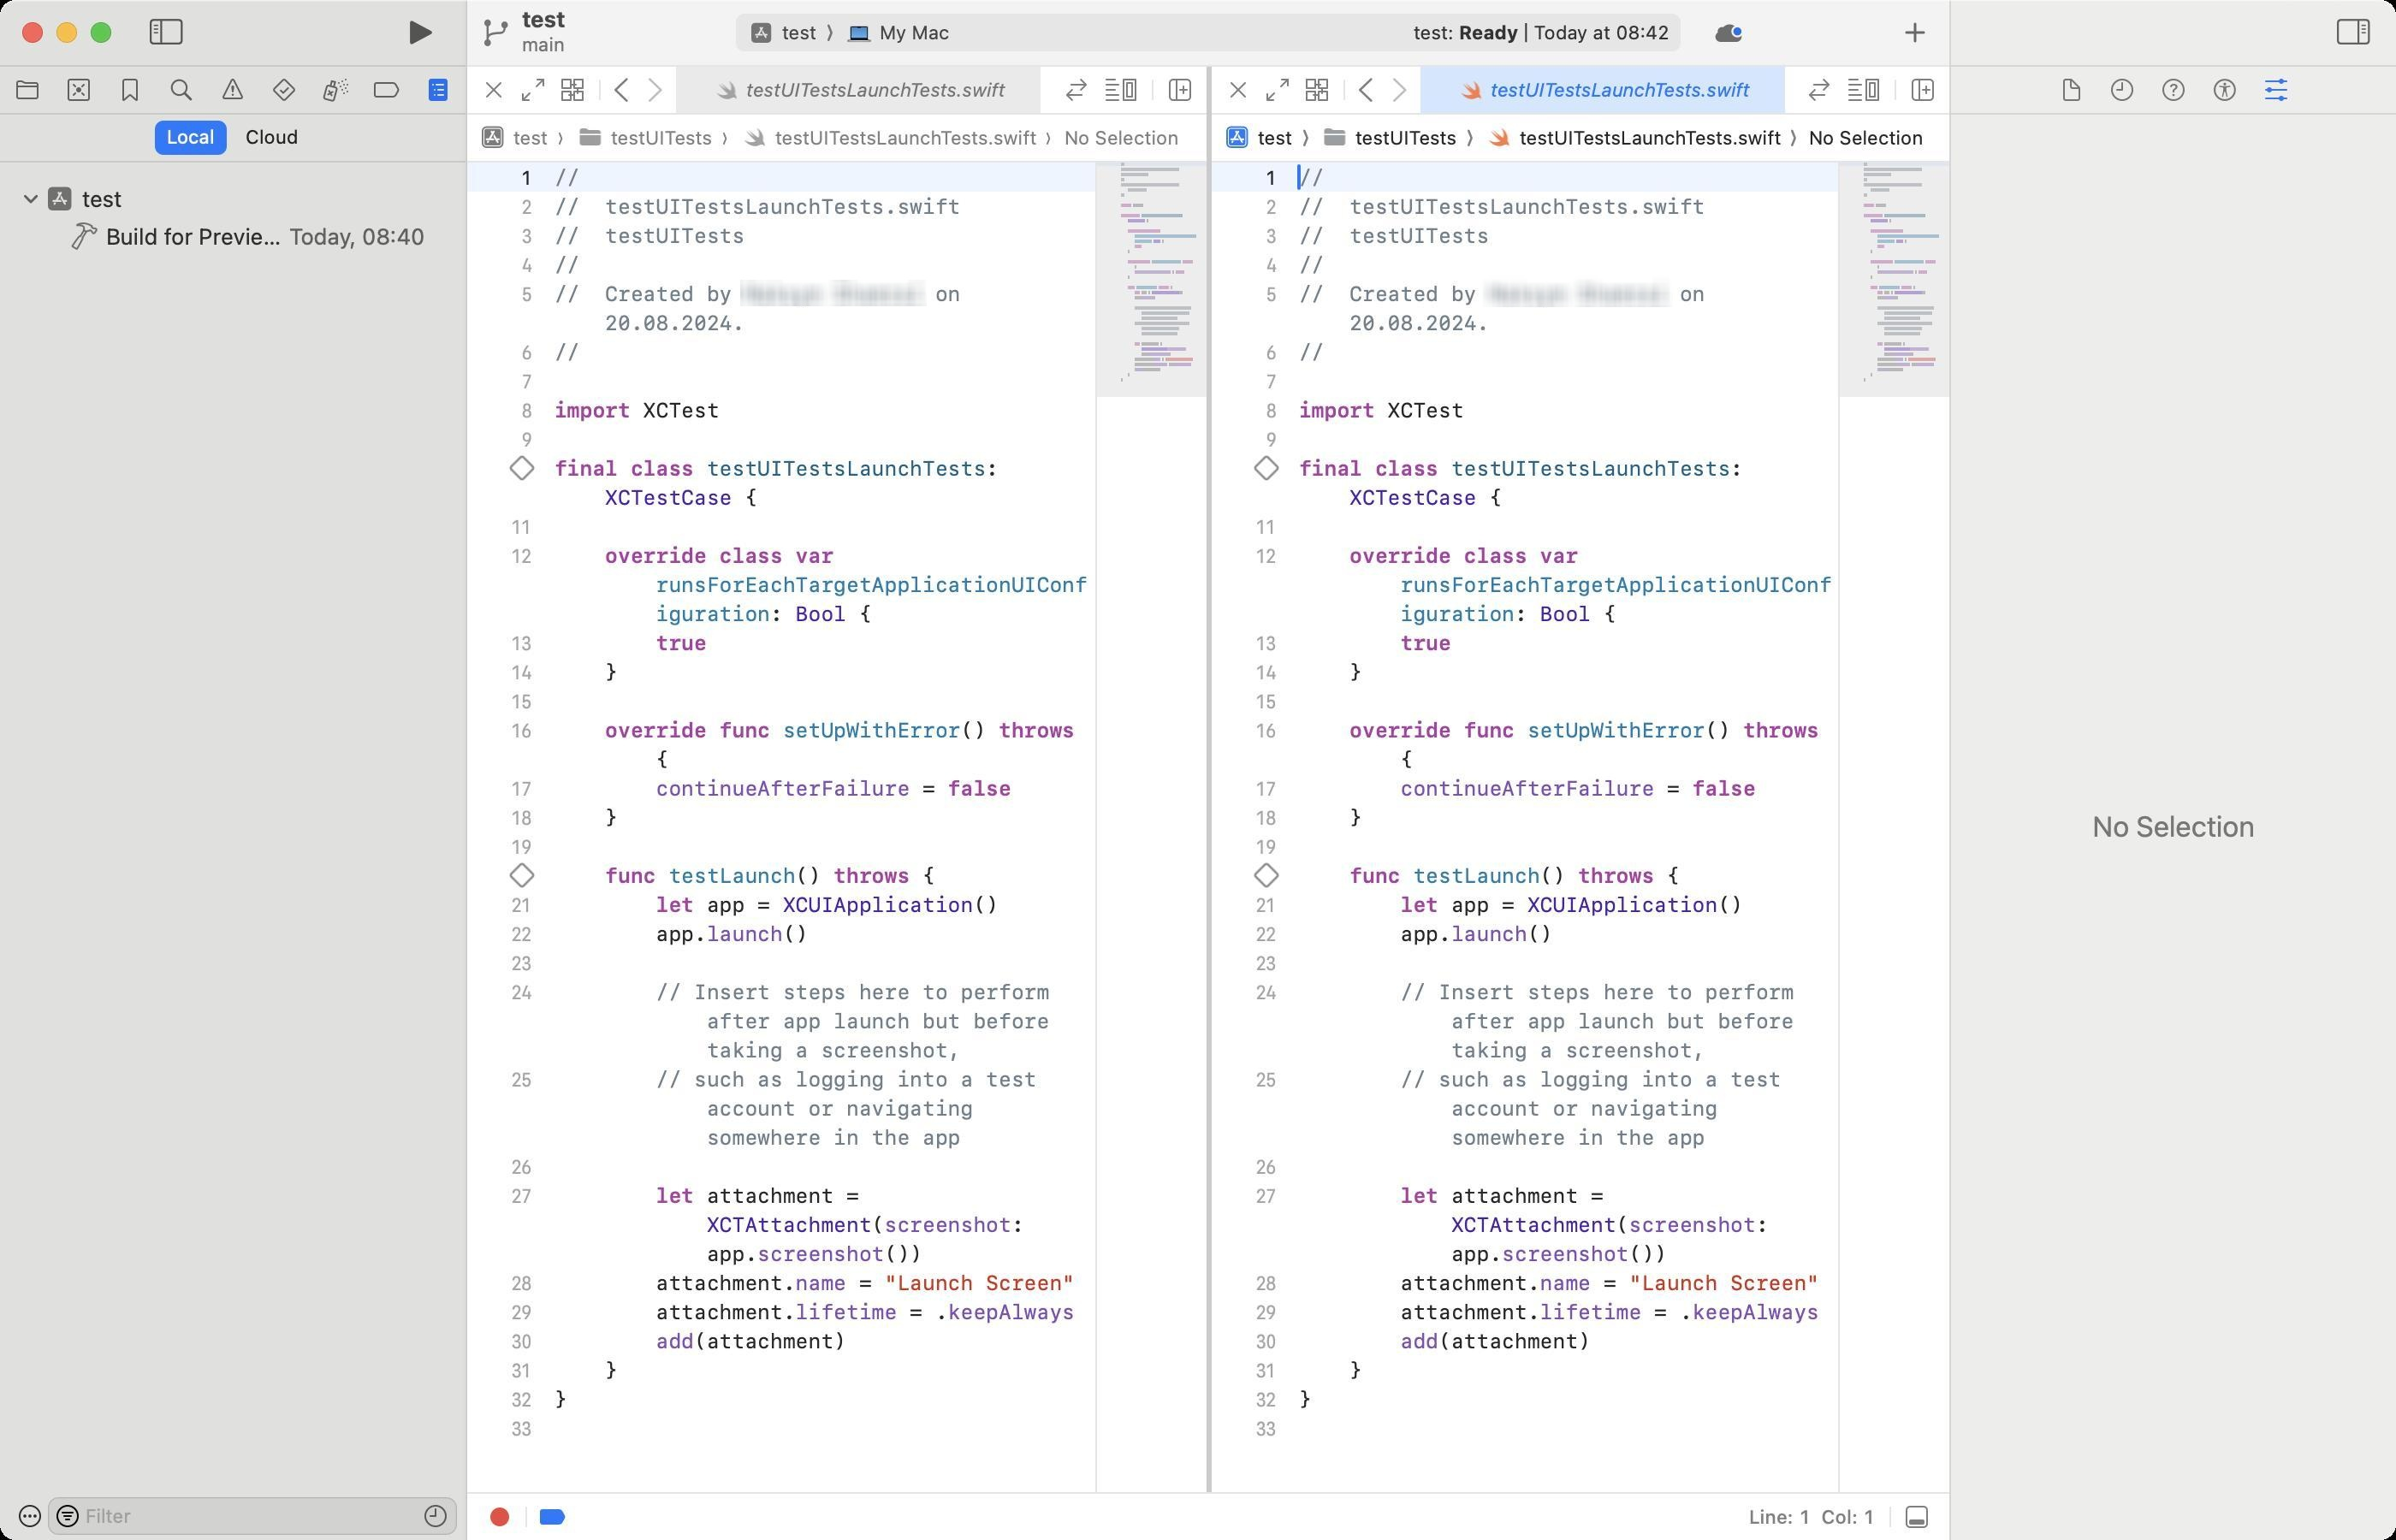
Accessibility tree:
{"name": "test_—_testUITestsLaunchTests.swift", "role": "AXWindow", "description": null, "role_description": "standard window", "value": null, "position": "164.00;127.00", "size": "1400;900", "children": [{"name": "test.xcodeproj", "role": "AXSplitGroup", "description": "/Users/[username]/Code/test/test/test.xcodeproj", "role_description": "split group", "value": null, "position": "0.00;0.00", "size": "1400;900", "children": [{"name": null, "role": "AXGroup", "description": "navigator", "role_description": "group", "value": null, "position": "0.00;0.00", "size": "272;900", "children": [{"name": "", "role": "AXRadioButton", "description": "Project", "role_description": "radio button", "value": 0, "position": "1.00;39.00", "size": "30;27", "children": []}, {"name": "", "role": "AXRadioButton", "description": "Source Control", "role_description": "radio button", "value": 0, "position": "31.00;39.00", "size": "30;27", "children": []}, {"name": "", "role": "AXRadioButton", "description": "Bookmarks", "role_description": "radio button", "value": 0, "position": "61.00;39.00", "size": "30;27", "children": []}, {"name": "", "role": "AXRadioButton", "description": "Find", "role_description": "radio button", "value": 0, "position": "91.00;39.00", "size": "30;27", "children": []}, {"name": "", "role": "AXRadioButton", "description": "Issues", "role_description": "radio button", "value": 0, "position": "121.00;39.00", "size": "30;27", "children": []}, {"name": "", "role": "AXRadioButton", "description": "Tests", "role_description": "radio button", "value": 0, "position": "151.00;39.00", "size": "30;27", "children": []}, {"name": "", "role": "AXRadioButton", "description": "Debug", "role_description": "radio button", "value": 0, "position": "181.00;39.00", "size": "30;27", "children": []}, {"name": "", "role": "AXRadioButton", "description": "Breakpoints", "role_description": "radio button", "value": 0, "position": "211.00;39.00", "size": "30;27", "children": []}, {"name": "", "role": "AXRadioButton", "description": "Reports", "role_description": "radio button", "value": 1, "position": "241.00;39.00", "size": "30;27", "children": []}, {"name": "Local", "role": "AXRadioButton", "description": null, "role_description": "radio button", "value": 1, "position": "90.50;70.50", "size": "42;20", "children": []}, {"name": "Cloud", "role": "AXRadioButton", "description": null, "role_description": "radio button", "value": 0, "position": "136.50;70.50", "size": "45;20", "children": []}, {"name": null, "role": "AXScrollArea", "description": null, "role_description": "scroll area", "value": null, "position": "0.00;95.00", "size": "272;777", "children": [{"name": null, "role": "AXOutline", "description": "Report Navigator", "role_description": "outline", "value": null, "position": "0.00;105.00", "size": "272;767", "children": [{"name": null, "role": "AXRow", "description": null, "role_description": "outline row", "value": null, "position": "0.00;105.00", "size": "272;22", "children": [{"name": null, "role": "AXCell", "description": null, "role_description": "cell", "value": null, "position": "10.00;105.00", "size": "252;22", "children": [{"name": null, "role": "AXImage", "description": "", "role_description": "", "value": null, "position": "26.50;108.00", "size": "17;16", "children": []}, {"name": null, "role": "AXStaticText", "description": null, "role_description": "text", "value": "test", "position": "46.00;108.00", "size": "210;16", "children": []}, {"name": null, "role": "AXDisclosureTriangle", "description": null, "role_description": "disclosure triangle", "value": 1, "position": "12.00;105.00", "size": "13;22", "children": []}]}]}, {"name": null, "role": "AXRow", "description": null, "role_description": "outline row", "value": null, "position": "0.00;127.00", "size": "272;22", "children": [{"name": null, "role": "AXCell", "description": null, "role_description": "cell", "value": null, "position": "10.00;127.00", "size": "252;22", "children": [{"name": null, "role": "AXImage", "description": "", "role_description": "", "value": null, "position": "41.00;130.00", "size": "16;16", "children": []}, {"name": null, "role": "AXStaticText", "description": null, "role_description": "text", "value": "Today, 08:40", "position": "167.00;130.00", "size": "84;16", "children": []}, {"name": null, "role": "AXStaticText", "description": null, "role_description": "text", "value": "Build for Previews", "position": "60.00;130.00", "size": "107;16", "children": []}]}]}, {"name": null, "role": "AXColumn", "description": null, "role_description": "column", "value": null, "position": "10.00;105.00", "size": "252;767", "children": []}]}]}, {"name": null, "role": "AXTextField", "description": "Report navigator filter", "role_description": "search text field", "value": "", "position": "28.00;875.00", "size": "239;22", "children": [{"name": "toggle_filter", "role": "AXButton", "description": null, "role_description": "button", "value": null, "position": "28.00;875.00", "size": "15;22", "children": []}, {"name": "Recent_reports_filter", "role": "AXCheckBox", "description": null, "role_description": "toggle button", "value": 0, "position": "246.00;876.00", "size": "17;20", "children": []}]}, {"name": "", "role": "AXMenuButton", "description": null, "role_description": "menu button", "value": null, "position": "2.00;876.00", "size": "26;20", "children": []}]}, {"name": null, "role": "AXSplitter", "description": null, "role_description": "splitter", "value": 272.0, "position": "272.00;38.00", "size": "1;862", "children": []}, {"name": null, "role": "AXGroup", "description": "editor area", "role_description": "group", "value": null, "position": "273.00;0.00", "size": "866;900", "children": [{"name": null, "role": "AXSplitGroup", "description": null, "role_description": "split group", "value": null, "position": "273.00;0.00", "size": "866;900", "children": [{"name": null, "role": "AXSplitGroup", "description": null, "role_description": "split group", "value": null, "position": "273.00;0.00", "size": "866;900", "children": [{"name": null, "role": "AXGroup", "description": "testUITestsLaunchTests.swift", "role_description": "group", "value": null, "position": "273.00;0.00", "size": "432;900", "children": [{"name": null, "role": "AXGroup", "description": "testUITestsLaunchTests.swift", "role_description": "group", "value": null, "position": "273.00;0.00", "size": "432;900", "children": [{"name": null, "role": "AXSplitGroup", "description": null, "role_description": "split group", "value": null, "position": "273.00;0.00", "size": "432;900", "children": [{"name": null, "role": "AXScrollArea", "description": null, "role_description": "scroll area", "value": null, "position": "273.00;95.00", "size": "432;777", "children": [{"name": null, "role": "AXTextArea", "description": "Source Editor", "role_description": "text entry area", "value": "//\n//  testUITestsLaunchTests.swift\n//  testUITests\n//\n//  Created by [name] [surname] on 20.08.2024.\n//\n\nimport XCTest\n\nfinal class testUITestsLaunchTests: XCTestCase {\n\n    override class var runsForEachTargetApplicationUIConfiguration: Bool {\n        true\n    }\n\n    override func setUpWithError() throws {\n        continueAfterFailure = false\n    }\n\n    func testLaunch() throws {\n        let app = XCUIApplication()\n        app.launch()\n\n        // Insert steps here to perform after app launch but before taking a screenshot,\n        // such as logging into a test account or navigating somewhere in the app\n\n        let attachment = XCTAttachment(screenshot: app.screenshot())\n        attachment.name = \"Launch Screen\"\n        attachment.lifetime = .keepAlways\n        add(attachment)\n    }\n}\n", "position": "273.00;94.00", "size": "432;1138", "children": []}, {"name": null, "role": "AXScrollBar", "description": null, "role_description": "scroll bar", "value": 0.0027662517968565226, "position": "689.00;95.00", "size": "16;777", "children": [{"name": null, "role": "AXValueIndicator", "description": null, "role_description": "value indicator", "value": 0.0027662517968565226, "position": "693.00;97.00", "size": "12;552", "children": []}, {"name": null, "role": "AXButton", "description": null, "role_description": "increment arrow button", "value": null, "position": "689.00;95.00", "size": "0;0", "children": []}, {"name": null, "role": "AXButton", "description": null, "role_description": "decrement arrow button", "value": null, "position": "689.00;95.00", "size": "0;0", "children": []}, {"name": null, "role": "AXButton", "description": null, "role_description": "increment page button", "value": null, "position": "693.00;650.00", "size": "12;222", "children": []}, {"name": null, "role": "AXButton", "description": null, "role_description": "decrement page button", "value": null, "position": "693.00;95.00", "size": "12;2", "children": []}]}, {"name": null, "role": "AXGroup", "description": "Source Editor Change Gutter", "role_description": "group", "value": null, "position": "273.00;94.00", "size": "11;1138", "children": []}, {"name": null, "role": "AXGroup", "description": "Source Editor Gutter", "role_description": "group", "value": null, "position": "284.00;94.00", "size": "30;1138", "children": [{"name": null, "role": "AXButton", "description": "Annotation Line 10: Line: 10", "role_description": "button", "value": "No result", "position": "297.00;265.00", "size": "16;17", "children": []}, {"name": null, "role": "AXButton", "description": "Annotation Line 20: Line: 20", "role_description": "button", "value": "No result", "position": "297.00;503.00", "size": "16;17", "children": []}]}, {"name": null, "role": "AXGroup", "description": "Source Editor Minimap", "role_description": "group", "value": null, "position": "640.00;0.00", "size": "65;900", "children": [{"name": "Minimap_Landmark", "role": "AXStaticText", "description": "testUITestsLaunchTests", "role_description": "text", "value": null, "position": "655.00;122.00", "size": "45;11", "children": []}, {"name": "Minimap_Landmark", "role": "AXStaticText", "description": "runsForEachTargetApplicationUIConfiguration", "role_description": "text", "value": null, "position": "659.00;131.00", "size": "41;11", "children": []}, {"name": "Minimap_Landmark", "role": "AXStaticText", "description": "setUpWithError()", "role_description": "text", "value": null, "position": "659.00;149.00", "size": "41;11", "children": []}, {"name": "Minimap_Landmark", "role": "AXStaticText", "description": "testLaunch()", "role_description": "text", "value": null, "position": "659.00;164.00", "size": "41;11", "children": []}]}]}]}, {"name": null, "role": "AXGroup", "description": "Jump Bar", "role_description": "group", "value": null, "position": "273.00;67.00", "size": "432;28", "children": [{"name": null, "role": "AXPopUpButton", "description": null, "role_description": "pop up button", "value": "test", "position": "273.00;67.00", "size": "62;27", "children": []}, {"name": null, "role": "AXPopUpButton", "description": null, "role_description": "pop up button", "value": "testUITests", "position": "335.00;67.00", "size": "96;27", "children": []}, {"name": null, "role": "AXPopUpButton", "description": null, "role_description": "pop up button", "value": "testUITestsLaunchTests.swift", "position": "431.00;67.00", "size": "189;27", "children": []}, {"name": null, "role": "AXPopUpButton", "description": null, "role_description": "pop up button", "value": "No Selection", "position": "620.00;67.00", "size": "83;27", "children": []}]}]}, {"name": null, "role": "AXGroup", "description": "Tab Bar", "role_description": "group", "value": null, "position": "273.00;39.00", "size": "432;28", "children": [{"name": "Tab_bar,_1_tab", "role": "AXTabGroup", "description": "tab bar", "role_description": "tab group", "value": "{\n    \"name\": \"testUITestsLaunchTests.swift\",\n    \"role\": \"AXRadioButton\",\n    \"description\": null,\n    \"role_description\": \"tab\",\n    \"value\": true,\n    \"position\": \"395.00;39.00\",\n    \"size\": \"213;27\",\n    \"children\": [\n        {\n            \"name\": \"close_tab\",\n            \"role\": \"AXButton\",\n            \"description\": \"Close\",\n            \"role_description\": \"button\",\n            \"value\": null,\n            \"position\": \"399.00;44.50\",\n            \"size\": \"16;16\",\n            \"children\": [\n                {\n                    \"name\": \"close_tab\",\n                    \"role\": \"AXButton\",\n                    \"description\": \"Close\",\n                    \"role_description\": \"button\",\n                    \"value\": null,\n                    \"position\": \"399.00;44.50\",\n                    \"size\": \"16;16\",\n                    \"children\": []\n                }\n            ]\n        }\n    ]\n}", "position": "395.00;39.00", "size": "220;27", "children": [{"name": null, "role": "AXScrollArea", "description": null, "role_description": "scroll area", "value": null, "position": "395.00;39.00", "size": "220;27", "children": [{"name": "testUITestsLaunchTests.swift", "role": "AXRadioButton", "description": null, "role_description": "tab", "value": true, "position": "395.00;39.00", "size": "213;27", "children": [{"name": "close_tab", "role": "AXButton", "description": "Close", "role_description": "button", "value": null, "position": "399.00;44.50", "size": "16;16", "children": [{"name": "close_tab", "role": "AXButton", "description": "Close", "role_description": "button", "value": null, "position": "399.00;44.50", "size": "16;16", "children": []}]}]}]}]}, {"name": "", "role": "AXButton", "description": "Close Editor", "role_description": "button", "value": null, "position": "277.00;39.00", "size": "23;27", "children": []}, {"name": "", "role": "AXCheckBox", "description": "Focus Editor", "role_description": "toggle button", "value": "0", "position": "300.00;39.00", "size": "23;27", "children": []}, {"name": "", "role": "AXButton", "description": "Related Items", "role_description": "button", "value": null, "position": "323.00;39.00", "size": "23;27", "children": []}, {"name": "", "role": "AXButton", "description": "Go Back", "role_description": "button", "value": null, "position": "355.00;39.00", "size": "18;27", "children": []}, {"name": "", "role": "AXButton", "description": "Go Forward", "role_description": "button", "value": null, "position": "373.00;39.00", "size": "18;27", "children": []}, {"name": "", "role": "AXCheckBox", "description": "Code Review", "role_description": "toggle button", "value": "0", "position": "617.00;39.00", "size": "24;27", "children": []}, {"name": "", "role": "AXButton", "description": "editor options", "role_description": "button", "value": null, "position": "641.00;39.00", "size": "28;27", "children": []}, {"name": "", "role": "AXButton", "description": "Add Editor on Right", "role_description": "button", "value": null, "position": "678.00;39.00", "size": "23;27", "children": []}]}]}, {"name": null, "role": "AXSplitter", "description": null, "role_description": "splitter", "value": 432.0, "position": "705.00;38.00", "size": "3;862", "children": []}, {"name": null, "role": "AXGroup", "description": "testUITestsLaunchTests.swift", "role_description": "group", "value": null, "position": "708.00;0.00", "size": "431;900", "children": [{"name": null, "role": "AXGroup", "description": "testUITestsLaunchTests.swift", "role_description": "group", "value": null, "position": "708.00;0.00", "size": "431;900", "children": [{"name": null, "role": "AXSplitGroup", "description": null, "role_description": "split group", "value": null, "position": "708.00;0.00", "size": "431;900", "children": [{"name": null, "role": "AXScrollArea", "description": null, "role_description": "scroll area", "value": null, "position": "708.00;95.00", "size": "431;777", "children": [{"name": null, "role": "AXTextArea", "description": "Source Editor", "role_description": "text entry area", "value": "//\n//  testUITestsLaunchTests.swift\n//  testUITests\n//\n//  Created by [name] [surname] on 20.08.2024.\n//\n\nimport XCTest\n\nfinal class testUITestsLaunchTests: XCTestCase {\n\n    override class var runsForEachTargetApplicationUIConfiguration: Bool {\n        true\n    }\n\n    override func setUpWithError() throws {\n        continueAfterFailure = false\n    }\n\n    func testLaunch() throws {\n        let app = XCUIApplication()\n        app.launch()\n\n        // Insert steps here to perform after app launch but before taking a screenshot,\n        // such as logging into a test account or navigating somewhere in the app\n\n        let attachment = XCTAttachment(screenshot: app.screenshot())\n        attachment.name = \"Launch Screen\"\n        attachment.lifetime = .keepAlways\n        add(attachment)\n    }\n}\n", "position": "708.00;94.00", "size": "431;1138", "children": []}, {"name": null, "role": "AXScrollBar", "description": null, "role_description": "scroll bar", "value": 0.0027662517968565226, "position": "1123.00;95.00", "size": "16;777", "children": [{"name": null, "role": "AXValueIndicator", "description": null, "role_description": "value indicator", "value": 0.0027662517968565226, "position": "1127.00;97.00", "size": "12;552", "children": []}, {"name": null, "role": "AXButton", "description": null, "role_description": "increment arrow button", "value": null, "position": "1123.00;95.00", "size": "0;0", "children": []}, {"name": null, "role": "AXButton", "description": null, "role_description": "decrement arrow button", "value": null, "position": "1123.00;95.00", "size": "0;0", "children": []}, {"name": null, "role": "AXButton", "description": null, "role_description": "increment page button", "value": null, "position": "1127.00;650.00", "size": "12;222", "children": []}, {"name": null, "role": "AXButton", "description": null, "role_description": "decrement page button", "value": null, "position": "1127.00;95.00", "size": "12;2", "children": []}]}, {"name": null, "role": "AXGroup", "description": "Source Editor Gutter", "role_description": "group", "value": null, "position": "719.00;94.00", "size": "30;1138", "children": [{"name": null, "role": "AXButton", "description": "Annotation Line 10: Line: 10", "role_description": "button", "value": "No result", "position": "732.00;265.00", "size": "16;17", "children": []}, {"name": null, "role": "AXButton", "description": "Annotation Line 20: Line: 20", "role_description": "button", "value": "No result", "position": "732.00;503.00", "size": "16;17", "children": []}]}, {"name": null, "role": "AXGroup", "description": "Source Editor Change Gutter", "role_description": "group", "value": null, "position": "708.00;94.00", "size": "11;1138", "children": []}, {"name": null, "role": "AXGroup", "description": "Source Editor Minimap", "role_description": "group", "value": null, "position": "1074.00;0.00", "size": "65;900", "children": [{"name": "Minimap_Landmark", "role": "AXStaticText", "description": "testUITestsLaunchTests", "role_description": "text", "value": null, "position": "1089.00;122.00", "size": "45;11", "children": []}, {"name": "Minimap_Landmark", "role": "AXStaticText", "description": "runsForEachTargetApplicationUIConfiguration", "role_description": "text", "value": null, "position": "1093.00;131.00", "size": "41;11", "children": []}, {"name": "Minimap_Landmark", "role": "AXStaticText", "description": "setUpWithError()", "role_description": "text", "value": null, "position": "1093.00;149.00", "size": "41;11", "children": []}, {"name": "Minimap_Landmark", "role": "AXStaticText", "description": "testLaunch()", "role_description": "text", "value": null, "position": "1093.00;164.00", "size": "41;11", "children": []}]}]}]}, {"name": null, "role": "AXGroup", "description": "Jump Bar", "role_description": "group", "value": null, "position": "708.00;67.00", "size": "431;28", "children": [{"name": null, "role": "AXPopUpButton", "description": null, "role_description": "pop up button", "value": "test", "position": "708.00;67.00", "size": "62;27", "children": []}, {"name": null, "role": "AXPopUpButton", "description": null, "role_description": "pop up button", "value": "testUITests", "position": "770.00;67.00", "size": "96;27", "children": []}, {"name": null, "role": "AXPopUpButton", "description": null, "role_description": "pop up button", "value": "testUITestsLaunchTests.swift", "position": "866.00;67.00", "size": "189;27", "children": []}, {"name": null, "role": "AXPopUpButton", "description": null, "role_description": "pop up button", "value": "No Selection", "position": "1055.00;67.00", "size": "83;27", "children": []}]}]}, {"name": null, "role": "AXGroup", "description": "Tab Bar", "role_description": "group", "value": null, "position": "708.00;39.00", "size": "431;28", "children": [{"name": "Tab_bar,_1_tab", "role": "AXTabGroup", "description": "tab bar", "role_description": "tab group", "value": "{\n    \"name\": \"testUITestsLaunchTests.swift\",\n    \"role\": \"AXRadioButton\",\n    \"description\": null,\n    \"role_description\": \"tab\",\n    \"value\": true,\n    \"position\": \"830.00;39.00\",\n    \"size\": \"213;27\",\n    \"children\": [\n        {\n            \"name\": \"close_tab\",\n            \"role\": \"AXButton\",\n            \"description\": \"Close\",\n            \"role_description\": \"button\",\n            \"value\": null,\n            \"position\": \"834.00;44.50\",\n            \"size\": \"16;16\",\n            \"children\": [\n                {\n                    \"name\": \"close_tab\",\n                    \"role\": \"AXButton\",\n                    \"description\": \"Close\",\n                    \"role_description\": \"button\",\n                    \"value\": null,\n                    \"position\": \"834.00;44.50\",\n                    \"size\": \"16;16\",\n                    \"children\": []\n                }\n            ]\n        }\n    ]\n}", "position": "830.00;39.00", "size": "219;27", "children": [{"name": null, "role": "AXScrollArea", "description": null, "role_description": "scroll area", "value": null, "position": "830.00;39.00", "size": "219;27", "children": [{"name": "testUITestsLaunchTests.swift", "role": "AXRadioButton", "description": null, "role_description": "tab", "value": true, "position": "830.00;39.00", "size": "213;27", "children": [{"name": "close_tab", "role": "AXButton", "description": "Close", "role_description": "button", "value": null, "position": "834.00;44.50", "size": "16;16", "children": [{"name": "close_tab", "role": "AXButton", "description": "Close", "role_description": "button", "value": null, "position": "834.00;44.50", "size": "16;16", "children": []}]}]}]}]}, {"name": "", "role": "AXButton", "description": "Close Editor", "role_description": "button", "value": null, "position": "712.00;39.00", "size": "23;27", "children": []}, {"name": "", "role": "AXCheckBox", "description": "Focus Editor", "role_description": "toggle button", "value": "0", "position": "735.00;39.00", "size": "23;27", "children": []}, {"name": "", "role": "AXButton", "description": "Related Items", "role_description": "button", "value": null, "position": "758.00;39.00", "size": "23;27", "children": []}, {"name": "", "role": "AXButton", "description": "Go Back", "role_description": "button", "value": null, "position": "790.00;39.00", "size": "18;27", "children": []}, {"name": "", "role": "AXButton", "description": "Go Forward", "role_description": "button", "value": null, "position": "808.00;39.00", "size": "18;27", "children": []}, {"name": "", "role": "AXCheckBox", "description": "Code Review", "role_description": "toggle button", "value": "0", "position": "1051.00;39.00", "size": "24;27", "children": []}, {"name": "", "role": "AXButton", "description": "editor options", "role_description": "button", "value": null, "position": "1075.00;39.00", "size": "28;27", "children": []}, {"name": "", "role": "AXButton", "description": "Add Editor on Right", "role_description": "button", "value": null, "position": "1112.00;39.00", "size": "23;27", "children": []}]}]}]}, {"name": null, "role": "AXGroup", "description": "debug bar", "role_description": "group", "value": null, "position": "273.00;873.00", "size": "866;27", "children": [{"name": "", "role": "AXButton", "description": "Record UI Test", "role_description": "button", "value": null, "position": "277.00;873.00", "size": "30;27", "children": []}, {"name": "", "role": "AXCheckBox", "description": "Breakpoints", "role_description": "toggle button", "value": 1, "position": "308.00;873.00", "size": "30;27", "children": []}, {"name": null, "role": "AXStaticText", "description": null, "role_description": "text", "value": "Line: 1  Col: 1", "position": "1020.00;879.50", "size": "78;14", "children": []}, {"name": "", "role": "AXButton", "description": "show debug area", "role_description": "button", "value": null, "position": "1105.00;873.00", "size": "30;27", "children": []}]}]}]}, {"name": null, "role": "AXSplitter", "description": null, "role_description": "splitter", "value": 866.0, "position": "1139.00;38.00", "size": "1;862", "children": []}, {"name": null, "role": "AXGroup", "description": "inspector", "role_description": "group", "value": null, "position": "1140.00;0.00", "size": "260;900", "children": [{"name": null, "role": "AXScrollArea", "description": null, "role_description": "scroll area", "value": null, "position": "1140.00;66.00", "size": "260;834", "children": [{"name": null, "role": "AXGroup", "description": null, "role_description": "group", "value": null, "position": "1140.00;66.00", "size": "260;834", "children": [{"name": null, "role": "AXStaticText", "description": null, "role_description": "text", "value": "No Selection", "position": "1218.50;473.00", "size": "103;20", "children": []}]}, {"name": null, "role": "AXScrollBar", "description": null, "role_description": "scroll bar", "value": 0.0, "position": "1384.00;66.00", "size": "16;834", "children": []}]}, {"name": "", "role": "AXRadioButton", "description": "File Inspector", "role_description": "radio button", "value": 0, "position": "1195.00;39.00", "size": "30;27", "children": []}, {"name": "", "role": "AXRadioButton", "description": "History Inspector", "role_description": "radio button", "value": 0, "position": "1225.00;39.00", "size": "30;27", "children": []}, {"name": "", "role": "AXRadioButton", "description": "Quick Help Inspector", "role_description": "radio button", "value": 0, "position": "1255.00;39.00", "size": "30;27", "children": []}, {"name": "", "role": "AXRadioButton", "description": "Accessibility Inspector", "role_description": "radio button", "value": 0, "position": "1285.00;39.00", "size": "30;27", "children": []}, {"name": "", "role": "AXRadioButton", "description": "Attributes Inspector", "role_description": "radio button", "value": 1, "position": "1315.00;39.00", "size": "30;27", "children": []}]}]}, {"name": null, "role": "AXToolbar", "description": null, "role_description": "toolbar", "value": null, "position": "0.00;0.00", "size": "1400;38", "children": [{"name": null, "role": "AXButton", "description": "Hide Navigator", "role_description": "button", "value": null, "position": "76.00;0.00", "size": "42;38", "children": []}, {"name": null, "role": "AXGroup", "description": null, "role_description": "group", "value": null, "position": "176.00;0.00", "size": "92;38", "children": [{"name": "Run", "role": "AXButton", "description": null, "role_description": "button", "value": null, "position": "225.00;7.00", "size": "40;25", "children": []}]}, {"name": null, "role": "AXButton", "description": "Branch Chooser", "role_description": "button", "value": "test, main", "position": "277.00;0.00", "size": "136;38", "children": [{"name": null, "role": "AXButton", "description": "Branch Chooser", "role_description": "button", "value": "test, main", "position": "281.00;2.00", "size": "128;34", "children": [{"name": null, "role": "AXStaticText", "description": null, "role_description": "text", "value": "test", "position": "303.00;3.00", "size": "30;16", "children": []}, {"name": null, "role": "AXStaticText", "description": null, "role_description": "text", "value": "main", "position": "303.00;19.00", "size": "30;14", "children": []}, {"name": null, "role": "AXImage", "description": "", "role_description": "image", "value": null, "position": "281.00;7.00", "size": "18;24", "children": []}]}]}, {"name": null, "role": "AXGroup", "description": null, "role_description": "group", "value": null, "position": "426.00;0.00", "size": "560;38", "children": [{"name": null, "role": "AXGroup", "description": "Activity View", "role_description": "group", "value": null, "position": "430.00;8.00", "size": "552;22", "children": [{"name": null, "role": "AXList", "description": "path", "role_description": "list", "value": null, "position": "430.00;8.00", "size": "140;22", "children": [{"name": null, "role": "AXPopUpButton", "description": "Active Scheme", "role_description": "pop up button", "value": "test", "position": "430.00;8.00", "size": "62;22", "children": []}, {"name": null, "role": "AXPopUpButton", "description": "Active Run Destination", "role_description": "pop up button", "value": "My Mac", "position": "492.00;8.00", "size": "78;22", "children": []}]}, {"name": null, "role": "AXStaticText", "description": null, "role_description": "text", "value": "test: Ready │ Today at 08:42", "position": "824.00;12.00", "size": "154;14", "children": []}]}]}, {"name": null, "role": "AXButton", "description": "Notices", "role_description": "button", "value": null, "position": "995.00;0.00", "size": "30;38", "children": []}, {"name": null, "role": "AXButton", "description": "Library", "role_description": "button", "value": null, "position": "1103.00;0.00", "size": "32;38", "children": []}, {"name": null, "role": "AXButton", "description": "Hide Inspector", "role_description": "button", "value": null, "position": "1354.00;0.00", "size": "42;38", "children": []}]}, {"name": null, "role": "AXButton", "description": null, "role_description": "close button", "value": null, "position": "12.00;11.00", "size": "14;16", "children": []}, {"name": null, "role": "AXButton", "description": null, "role_description": "full screen button", "value": null, "position": "52.00;11.00", "size": "14;16", "children": [{"name": null, "role": "AXGroup", "description": null, "role_description": "group", "value": null, "position": "52.00;11.00", "size": "14;16", "children": [{"name": null, "role": "AXGroup", "description": null, "role_description": "group", "value": null, "position": "52.00;11.00", "size": "14;16", "children": []}]}]}, {"name": null, "role": "AXButton", "description": null, "role_description": "minimize button", "value": null, "position": "32.00;11.00", "size": "14;16", "children": []}]}